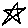
Label: star